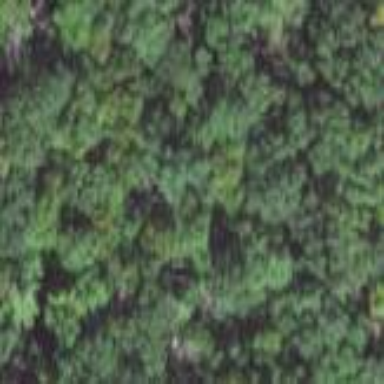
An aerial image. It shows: Mixed woodland with various types of leaves.